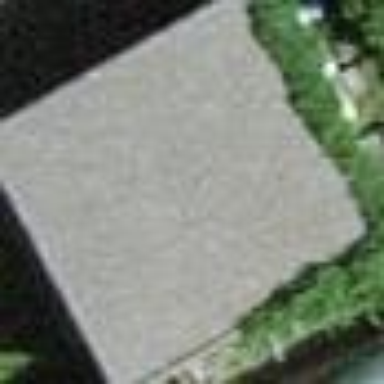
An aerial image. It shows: Garage.